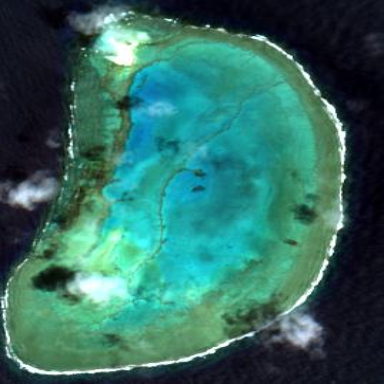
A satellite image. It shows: Beautiful reef in its natural state.